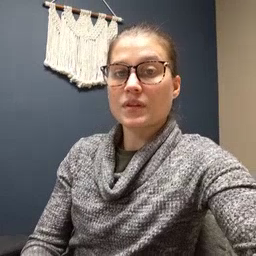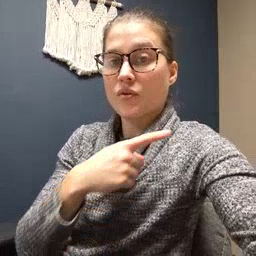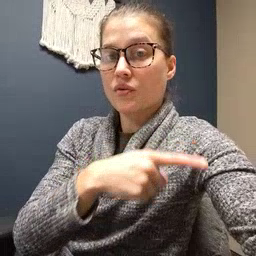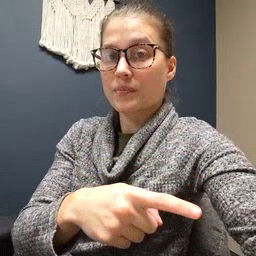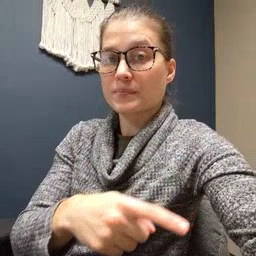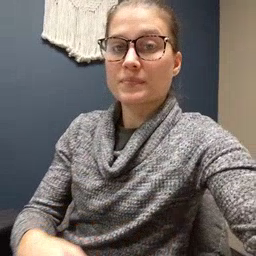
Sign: arm